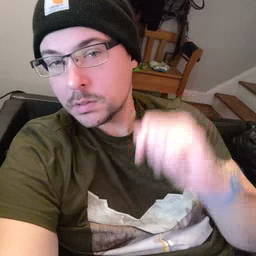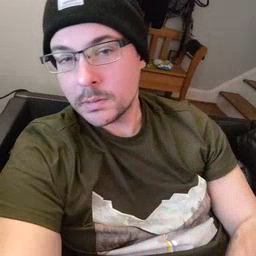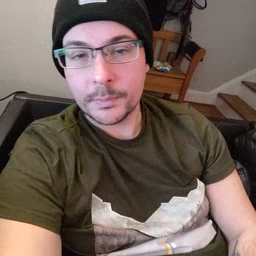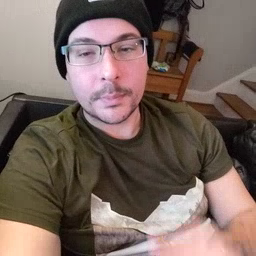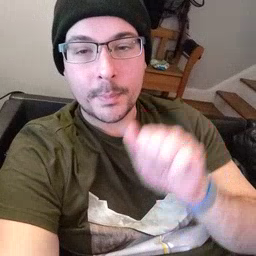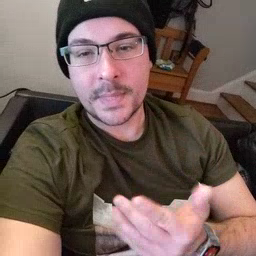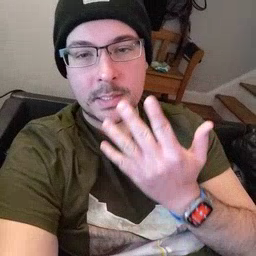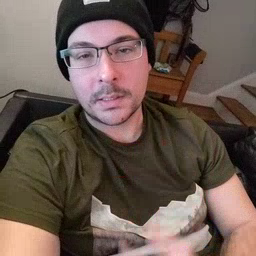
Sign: mitten